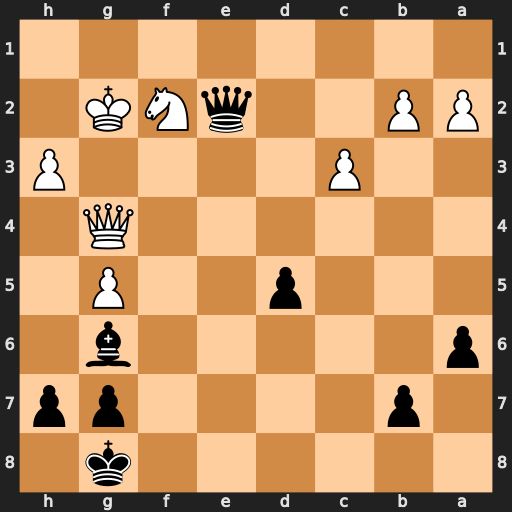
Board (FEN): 6k1/1p4pp/p5b1/3p2P1/6Q1/2P4P/PP2qNK1/8
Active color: b
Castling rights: -
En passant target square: -
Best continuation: Be4+ Kg3 Qe3+ Kh4 Qxf2+